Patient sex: F
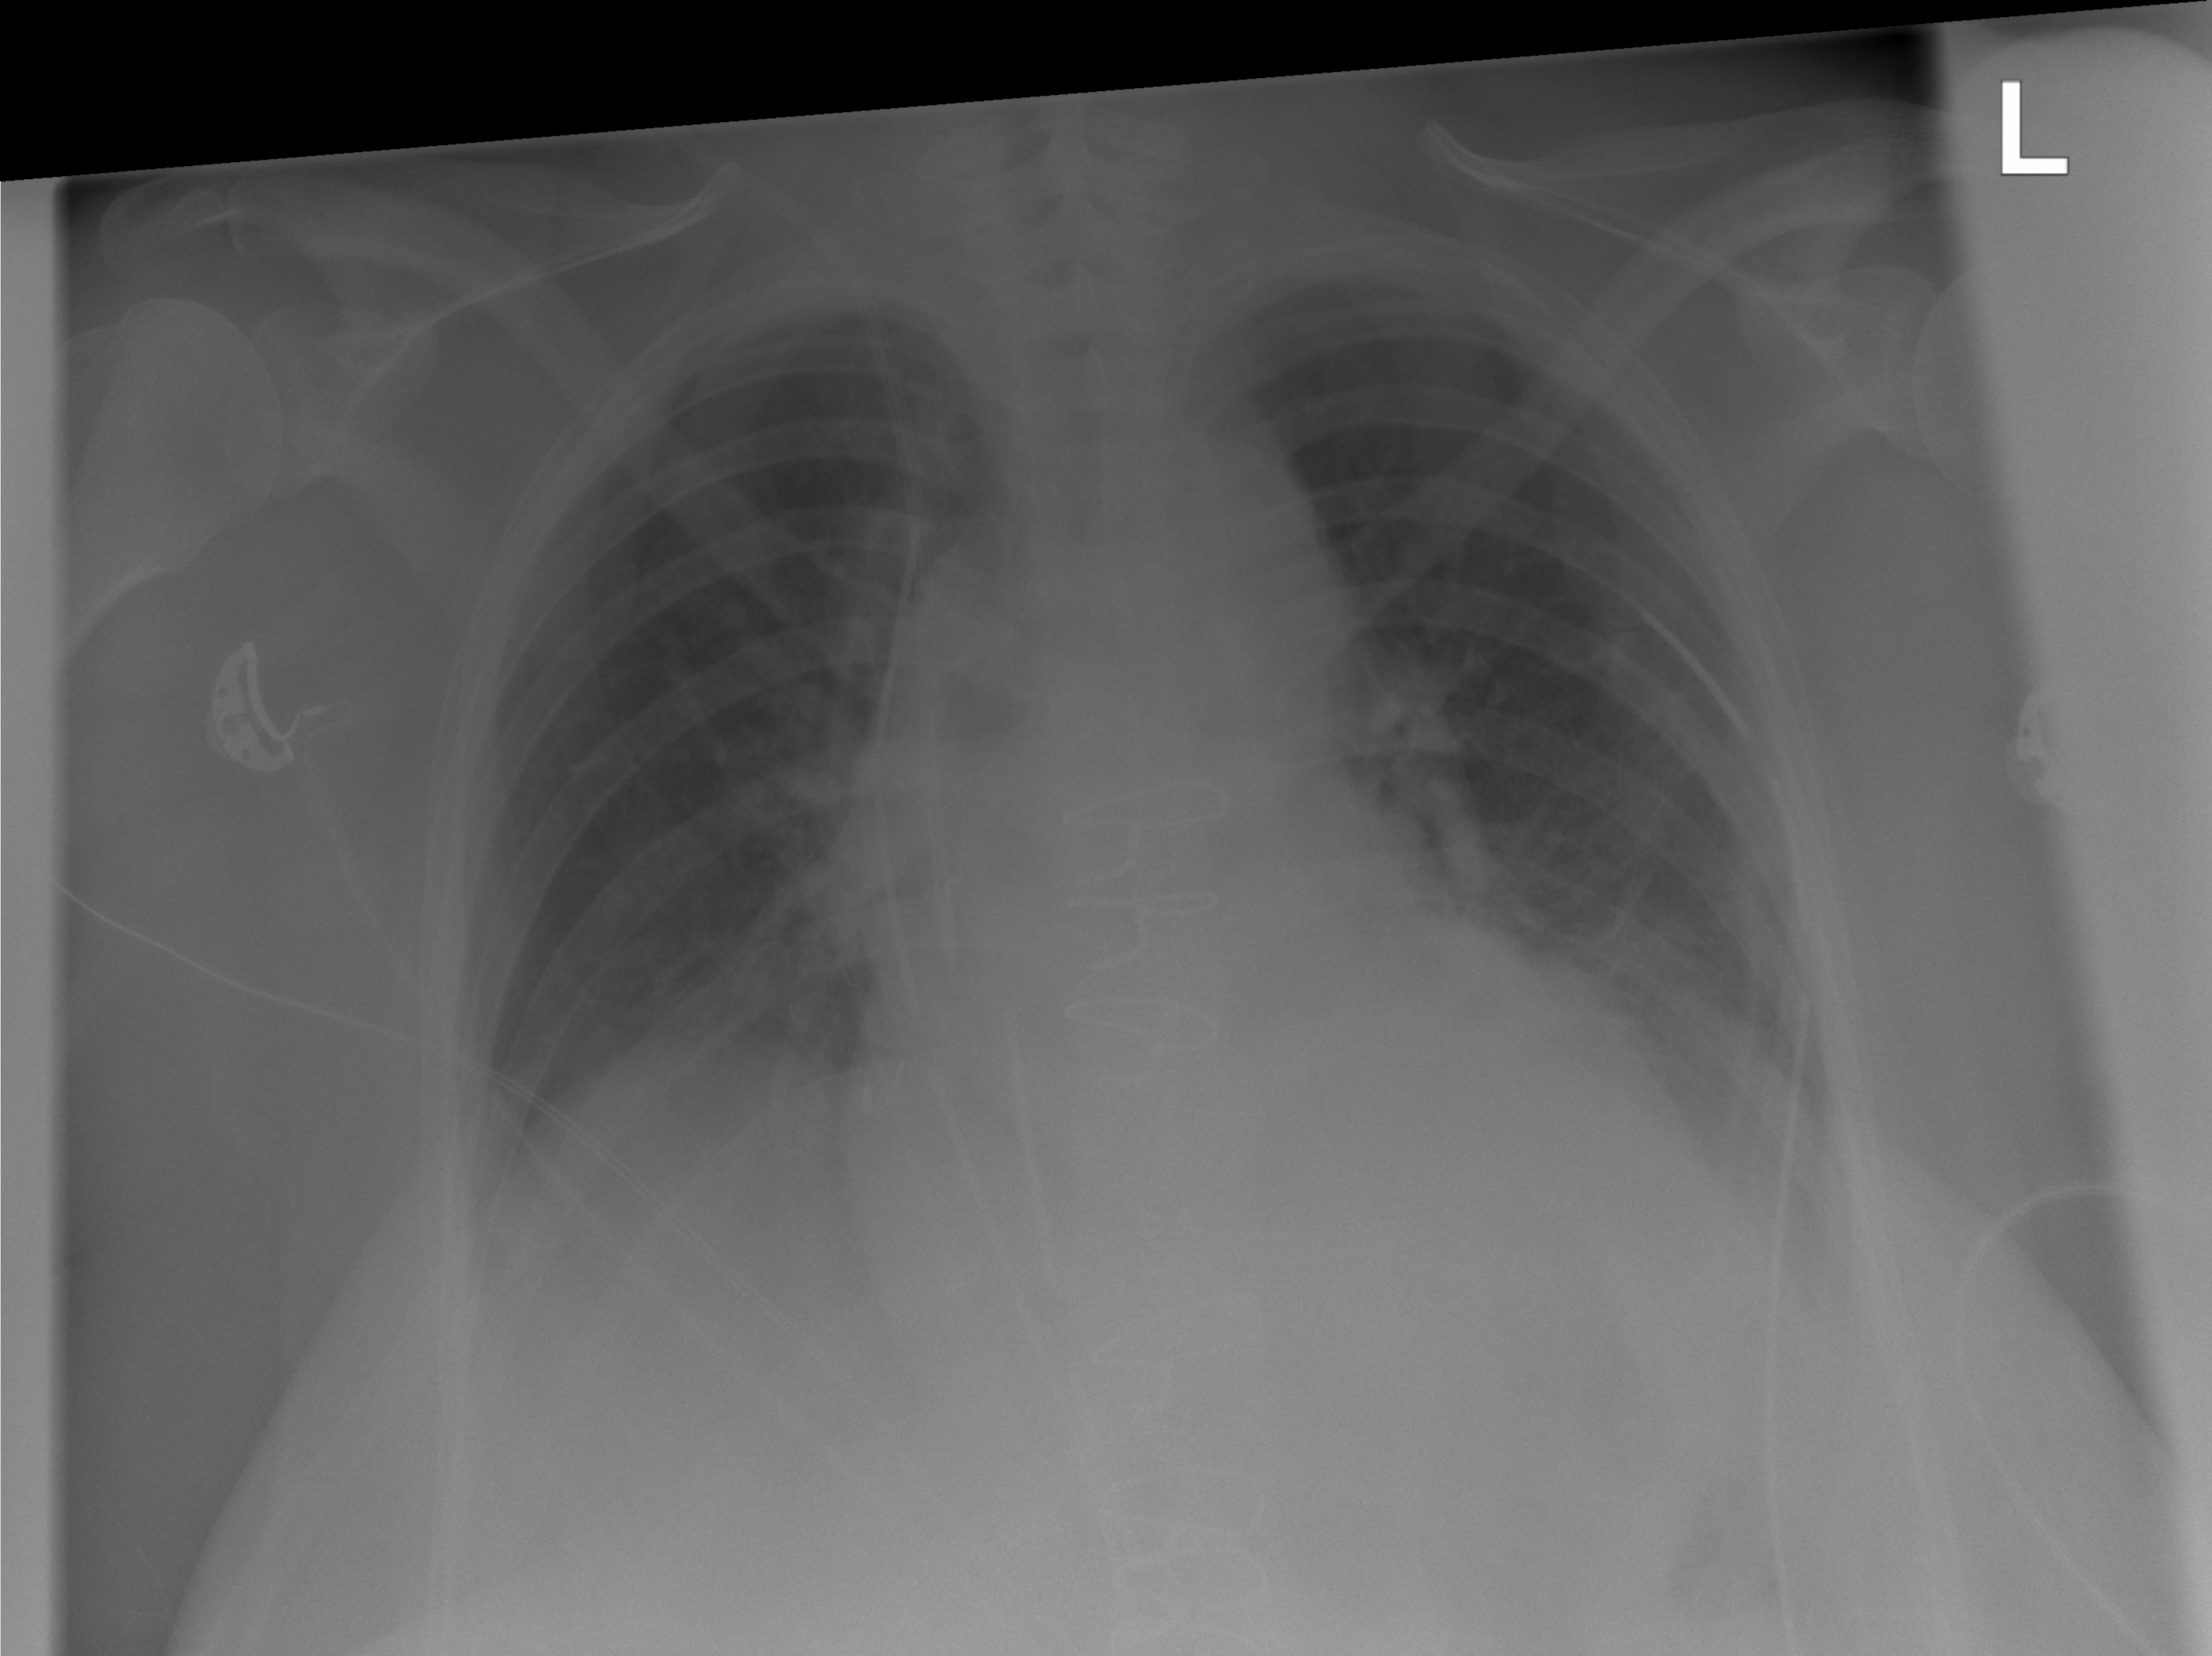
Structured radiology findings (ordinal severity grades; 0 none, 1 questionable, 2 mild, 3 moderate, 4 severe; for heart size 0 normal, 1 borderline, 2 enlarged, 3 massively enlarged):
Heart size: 1
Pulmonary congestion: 0
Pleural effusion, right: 0
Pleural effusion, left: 0
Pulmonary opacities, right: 0
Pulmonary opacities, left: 0
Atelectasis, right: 2
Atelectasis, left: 1